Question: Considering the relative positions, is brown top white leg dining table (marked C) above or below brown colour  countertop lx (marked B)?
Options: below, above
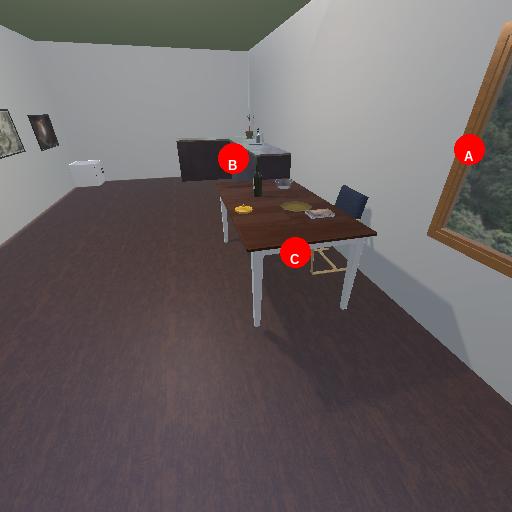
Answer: below